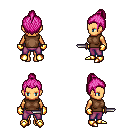
a pixel art fantasy rpg character, female body template, human, tanned skin, brown sleeveless shirt, magenta pants, pink short topknot hairstyle, gold gloves, gold boots, dagger, four views (front, back, left, right), 2x2 character sprite sheet, small pixel art, hard edges, no anti-aliasing